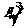
Label: flower